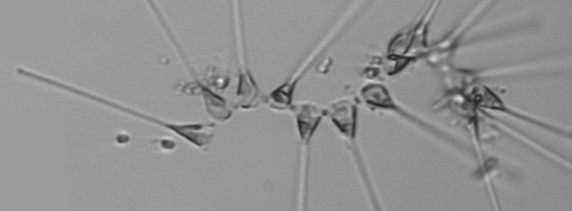
Label: Asterionellopsis_glacialis